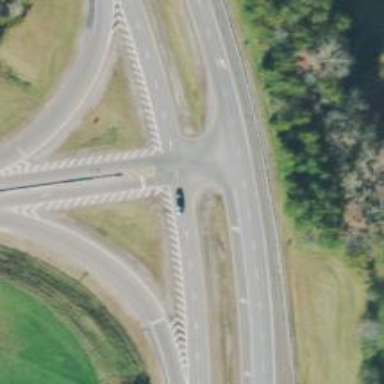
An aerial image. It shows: Trunk link highway.